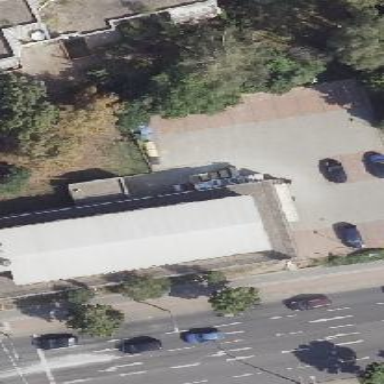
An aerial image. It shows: Retail building.